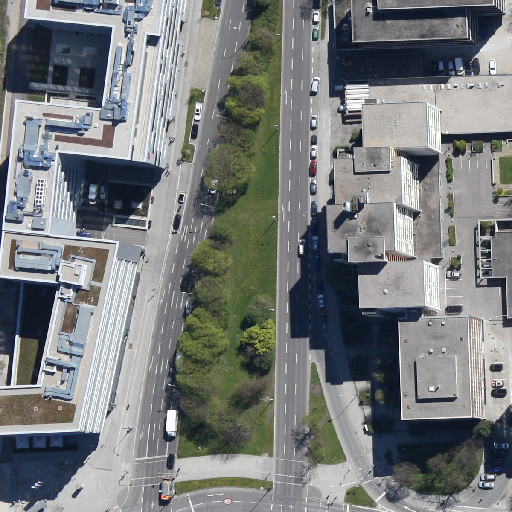
Referring expression: bikeway along with tree